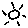
Label: sun